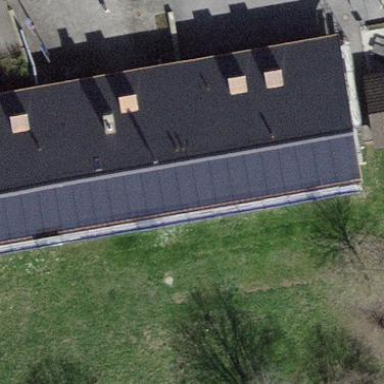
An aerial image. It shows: Building with tiled roof.